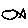
Label: fish